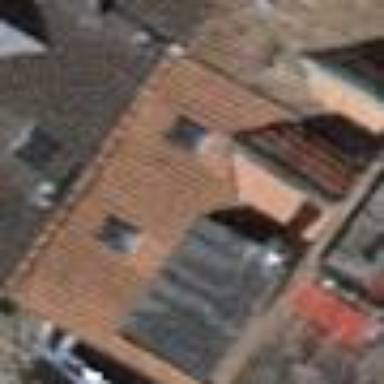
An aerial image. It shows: The roof of building has skillion shape and is oriented across the structure.